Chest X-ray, PA view. Patient: 60 years old, sex F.
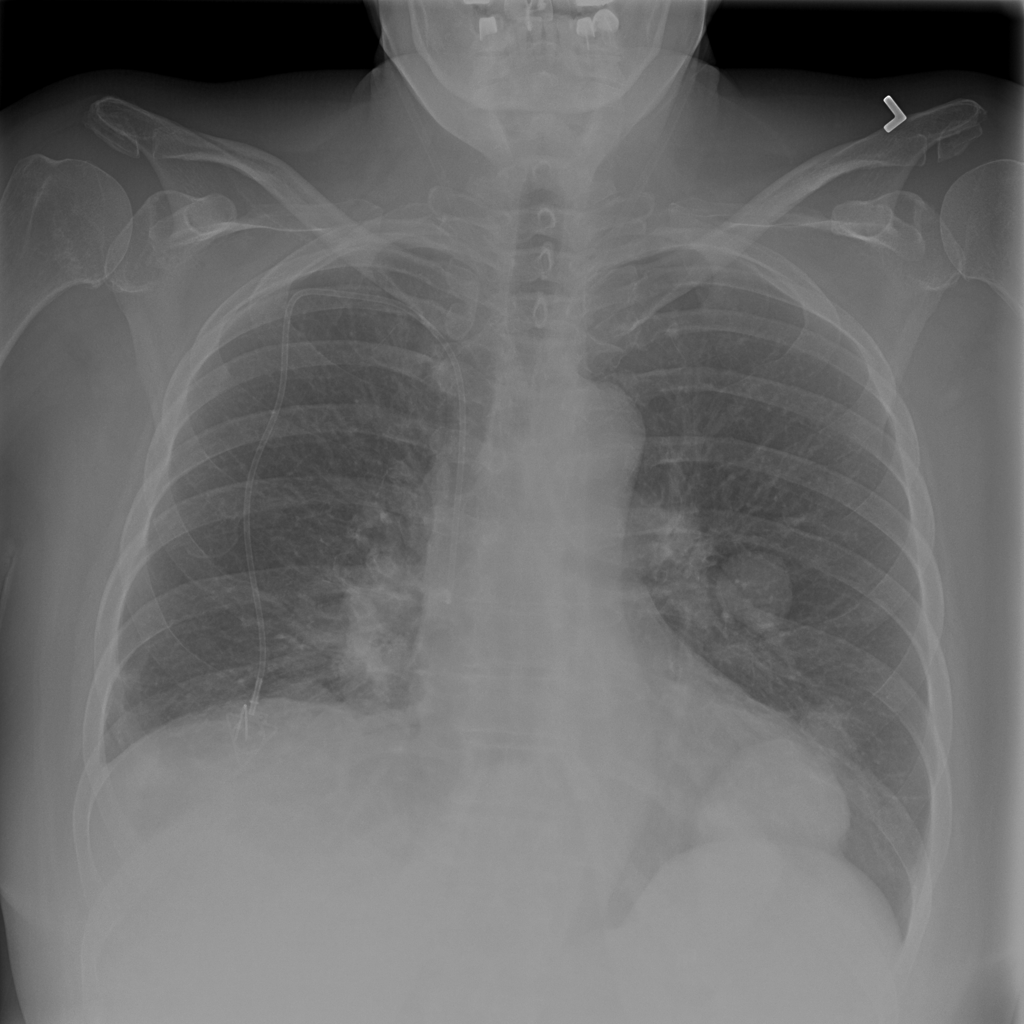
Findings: Effusion, Mass, Nodule